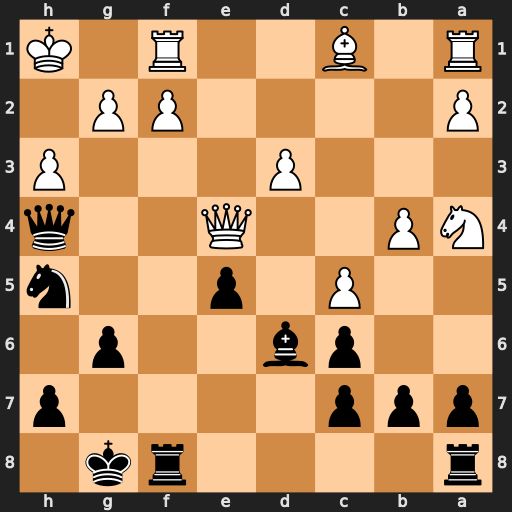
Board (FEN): r4rk1/ppp4p/2pb2p1/2P1p2n/NP2Q2q/3P3P/P4PP1/R1B2R1K
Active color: b
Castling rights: -
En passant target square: -
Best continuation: Ng3+ Kg1 Nxe4